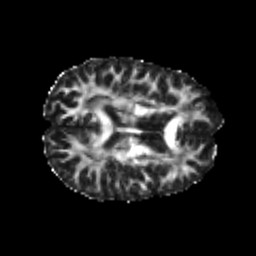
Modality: FA
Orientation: axial
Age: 20
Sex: male
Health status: healthy
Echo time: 0.074 s